Field crop: maize
Growth stage: 2
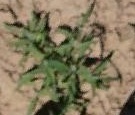
Species: atriplex